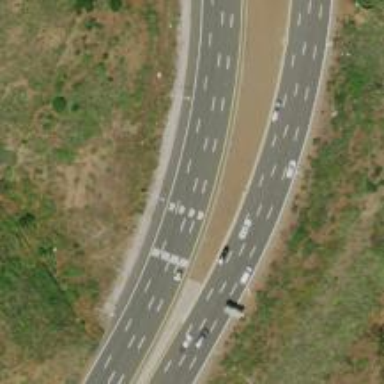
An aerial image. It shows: Asphalt motorway.